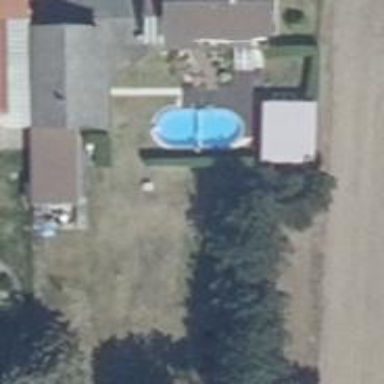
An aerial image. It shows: Swimming pool located in leisure land.